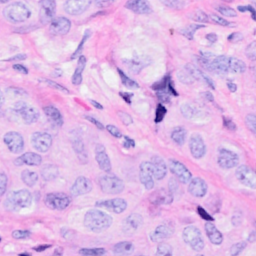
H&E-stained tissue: Breast